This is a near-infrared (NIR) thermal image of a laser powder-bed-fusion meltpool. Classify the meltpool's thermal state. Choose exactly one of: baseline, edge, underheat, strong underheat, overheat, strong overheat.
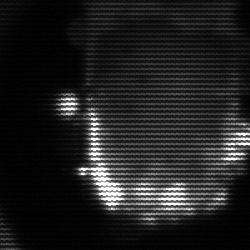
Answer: baseline